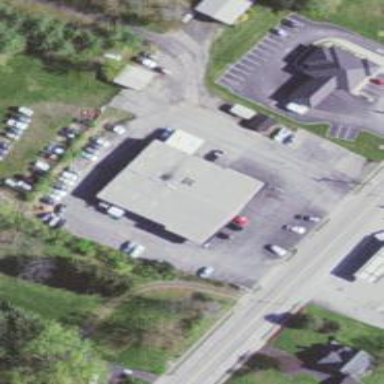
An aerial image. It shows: Building housing car shop.